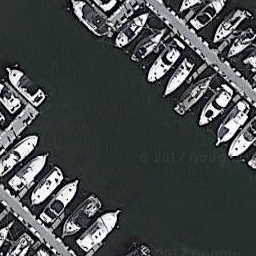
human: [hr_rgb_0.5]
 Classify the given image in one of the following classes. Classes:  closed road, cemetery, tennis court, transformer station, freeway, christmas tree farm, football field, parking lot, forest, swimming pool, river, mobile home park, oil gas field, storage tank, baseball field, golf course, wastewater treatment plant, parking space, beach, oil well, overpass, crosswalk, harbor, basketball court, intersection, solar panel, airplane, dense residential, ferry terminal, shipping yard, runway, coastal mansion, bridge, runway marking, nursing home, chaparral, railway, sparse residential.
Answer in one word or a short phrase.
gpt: harbor